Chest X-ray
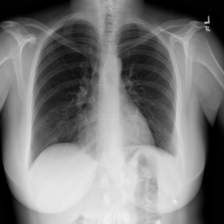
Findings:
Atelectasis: negative
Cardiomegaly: negative
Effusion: negative
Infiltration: negative
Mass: negative
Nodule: negative
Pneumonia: negative
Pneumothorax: negative
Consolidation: negative
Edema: negative
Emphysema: negative
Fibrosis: negative
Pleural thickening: negative
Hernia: negative